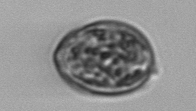
Label: Prorocentrum